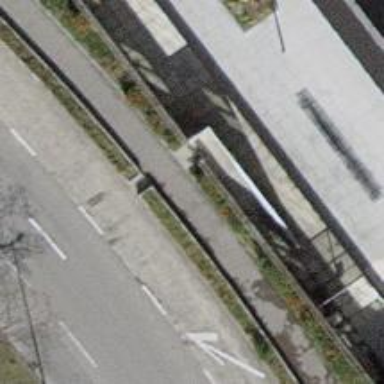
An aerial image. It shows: Bicycle parking area.